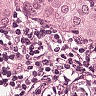
Metastatic tissue present: yes